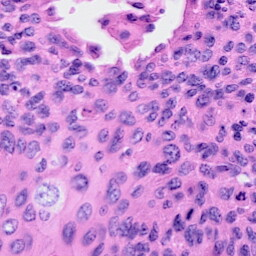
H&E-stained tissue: Cervix